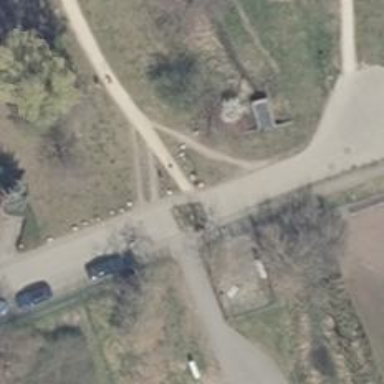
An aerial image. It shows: Footway.